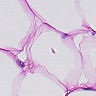
Metastatic tissue present: no